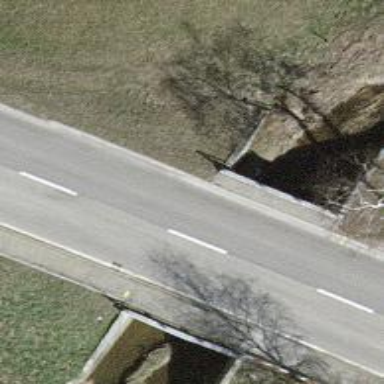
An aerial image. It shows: Secondary road on asphalt bridge.